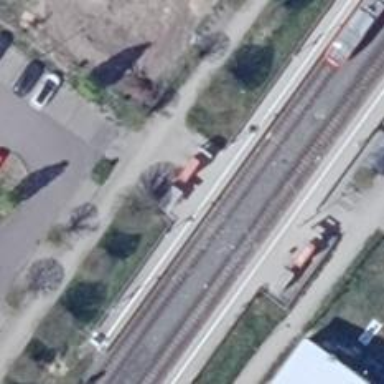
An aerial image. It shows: Public transport shelter.